Interaction volume radius: 5 \u00c5
Interaction volume height: 25 \u00c5
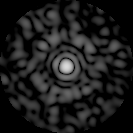
Disorder parameter: 0.8226